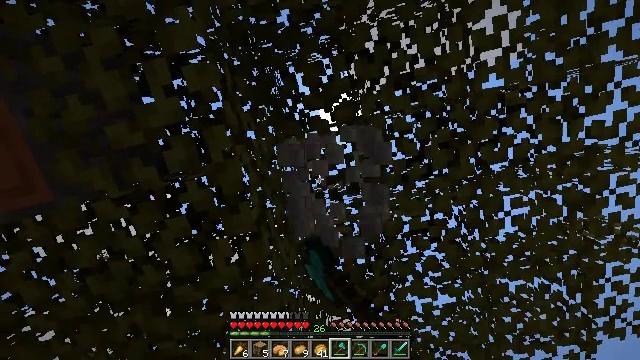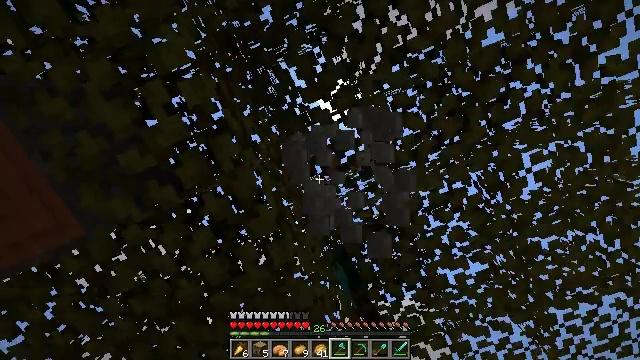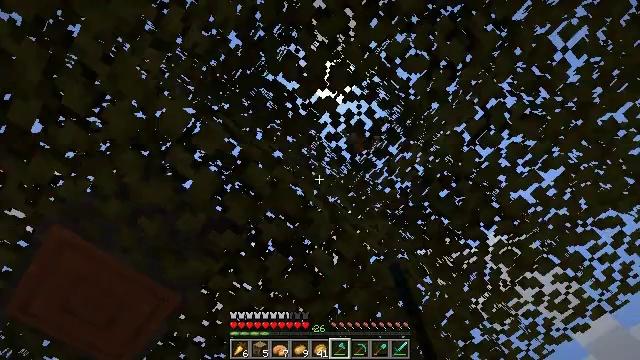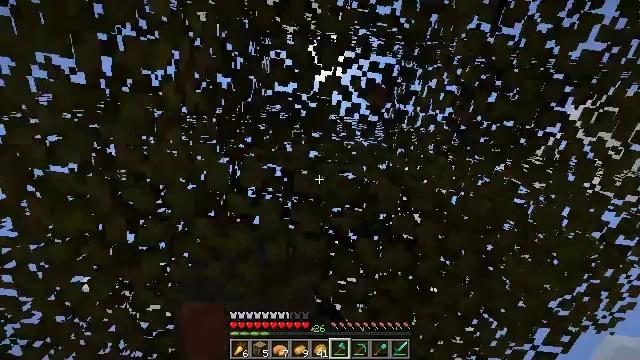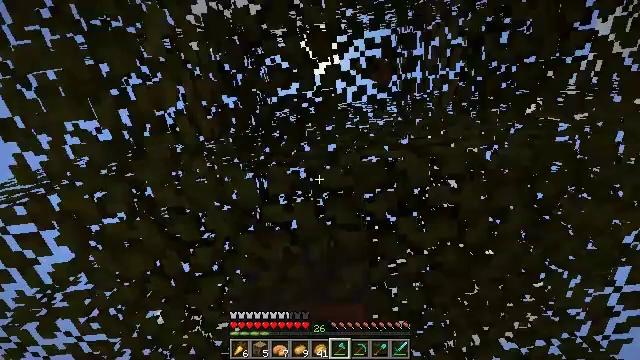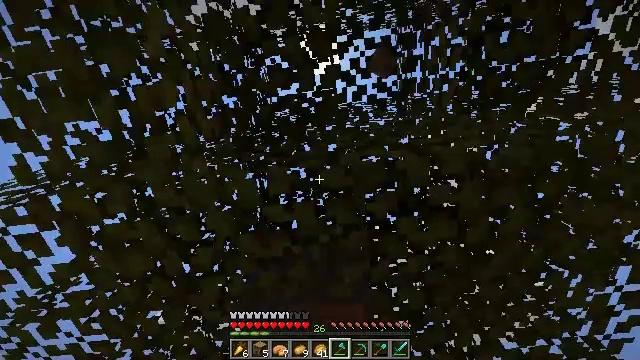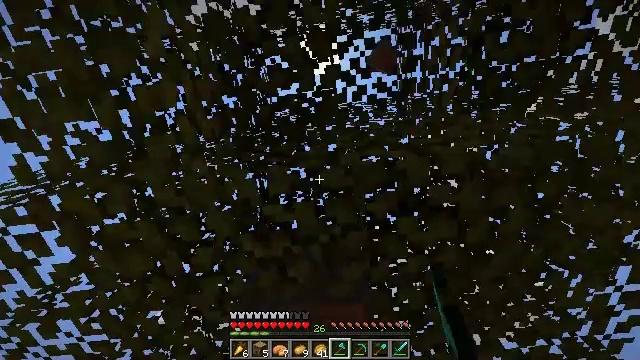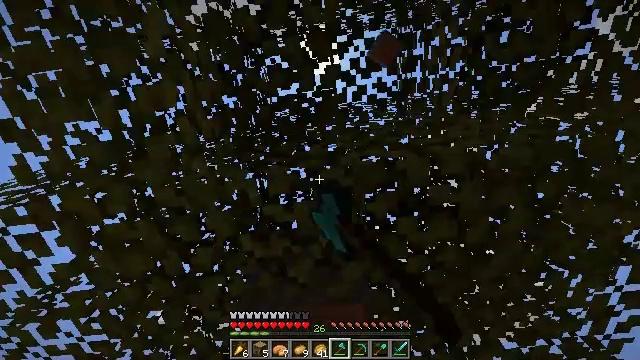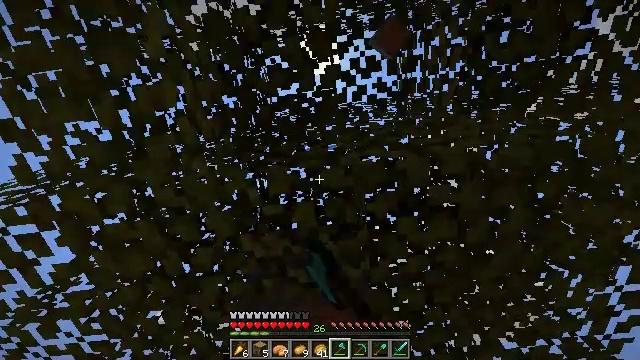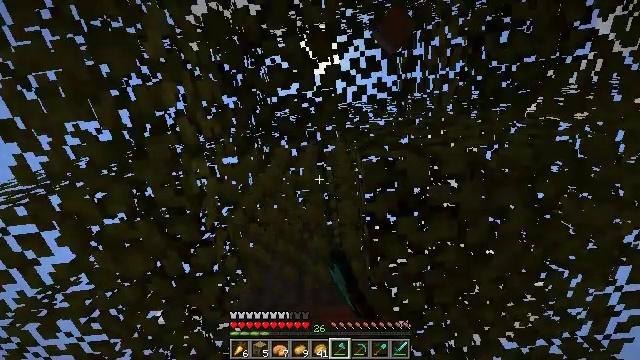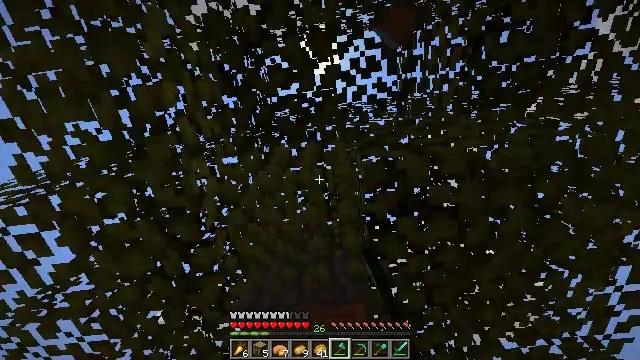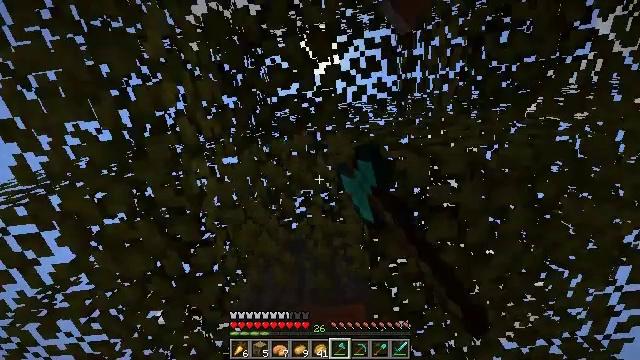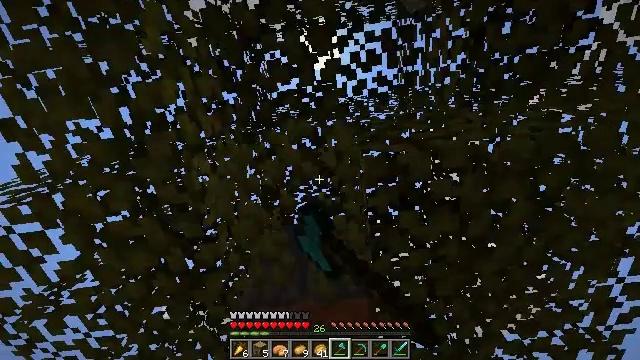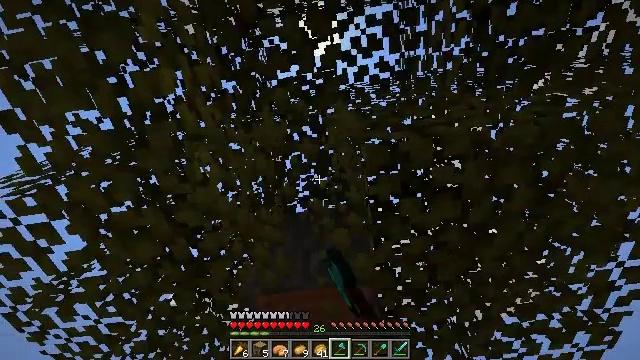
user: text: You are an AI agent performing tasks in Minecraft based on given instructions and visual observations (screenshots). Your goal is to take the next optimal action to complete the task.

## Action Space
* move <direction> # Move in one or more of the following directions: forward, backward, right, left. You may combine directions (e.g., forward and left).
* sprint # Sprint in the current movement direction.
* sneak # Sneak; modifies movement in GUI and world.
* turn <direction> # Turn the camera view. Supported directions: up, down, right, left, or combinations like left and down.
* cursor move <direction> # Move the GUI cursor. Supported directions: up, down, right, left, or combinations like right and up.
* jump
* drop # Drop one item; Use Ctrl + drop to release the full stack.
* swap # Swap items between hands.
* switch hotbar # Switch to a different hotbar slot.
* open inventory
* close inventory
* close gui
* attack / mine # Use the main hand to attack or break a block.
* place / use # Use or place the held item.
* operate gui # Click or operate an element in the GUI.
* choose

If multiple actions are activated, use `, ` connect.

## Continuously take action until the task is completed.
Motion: motion action
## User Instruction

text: Trim the tree by mining the acacia leaves.
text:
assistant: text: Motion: turn left and down, attack / mine
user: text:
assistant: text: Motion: turn left and down, attack / mine
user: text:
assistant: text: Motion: turn left and down, attack / mine
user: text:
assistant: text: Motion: turn left and down, attack / mine
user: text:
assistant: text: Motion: attack / mine
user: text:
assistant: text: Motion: attack / mine
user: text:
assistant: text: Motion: attack / mine
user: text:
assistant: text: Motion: attack / mine
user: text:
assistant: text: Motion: attack / mine
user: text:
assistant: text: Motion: attack / mine
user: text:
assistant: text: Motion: attack / mine
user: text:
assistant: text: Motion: turn down, attack / mine
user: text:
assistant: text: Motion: turn down, attack / mine
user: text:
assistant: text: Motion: attack / mine